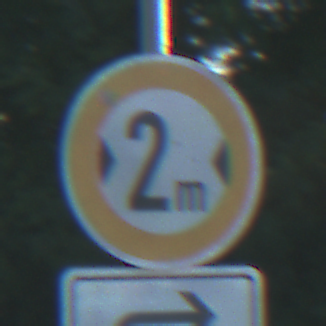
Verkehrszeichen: TatsaechlicheBreite2
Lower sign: RichtungsangabeDurchPfeile5
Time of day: MorningAfternoon
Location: Outdoor (RoadRail)
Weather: Clear
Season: NotSpecified
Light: Natural